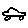
Label: car